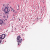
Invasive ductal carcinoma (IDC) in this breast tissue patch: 0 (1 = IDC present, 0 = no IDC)